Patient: sex F, age 65
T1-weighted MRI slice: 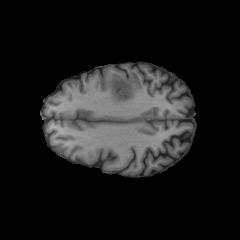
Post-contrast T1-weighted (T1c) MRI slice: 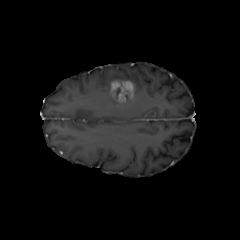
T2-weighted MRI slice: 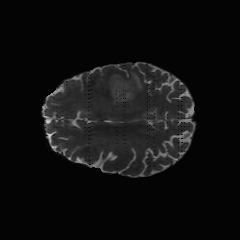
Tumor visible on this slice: yes
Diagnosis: Glioblastoma, IDH-wildtype
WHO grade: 4